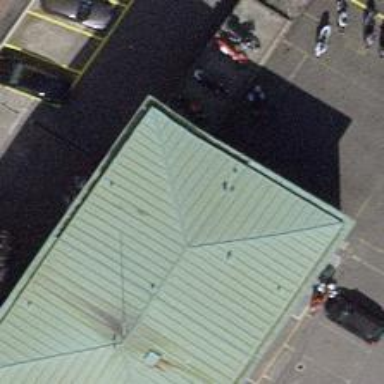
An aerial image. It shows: Shop specializing in motorcycles.